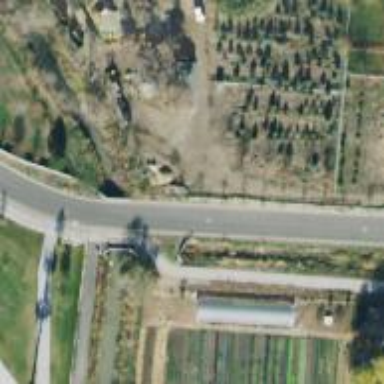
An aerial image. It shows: Cycleway.